Question: I need to write some info in a file with UCS-2 Little Endian with PHP, so that when I open up that file in my editor, the encoding is set to UCS-2 Little Endian as shown in attached picture.
What should I do?

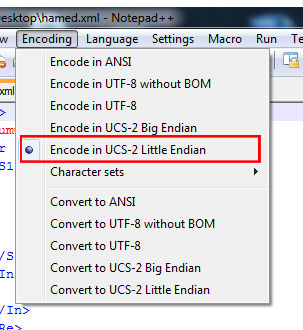
Answer: You can use iconv: 'iconv('UTF-8', 'UCS-2LE', $string);'
Additionally you need to prepend BOM to a resulting file ('"yth"').
My Notepad++ then set encoding as in your picture.